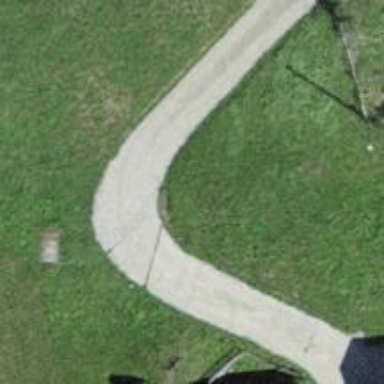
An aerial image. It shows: Paved service road.